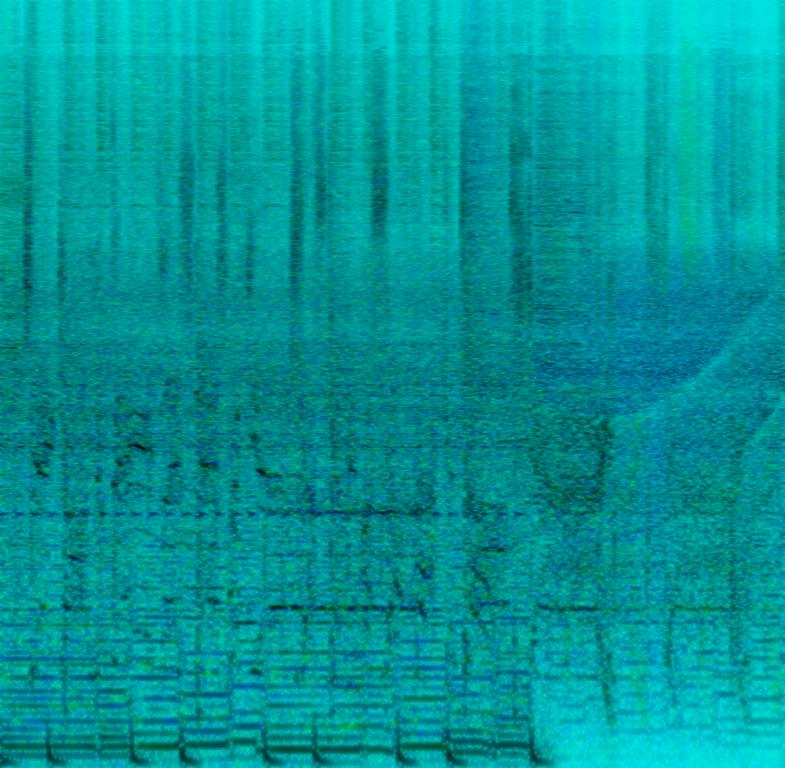
The low quality recording features a metal song that consists male vocals with a wide echoing effect on, wide filter modulated electric guitar chords, noisy snare hits, punchy kick and pulsating synth riser that appears towards the end of the loop. It sounds exciting, as it prepares the listener for an energetic drop.